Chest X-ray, AP view. Patient: 52 years old, sex M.
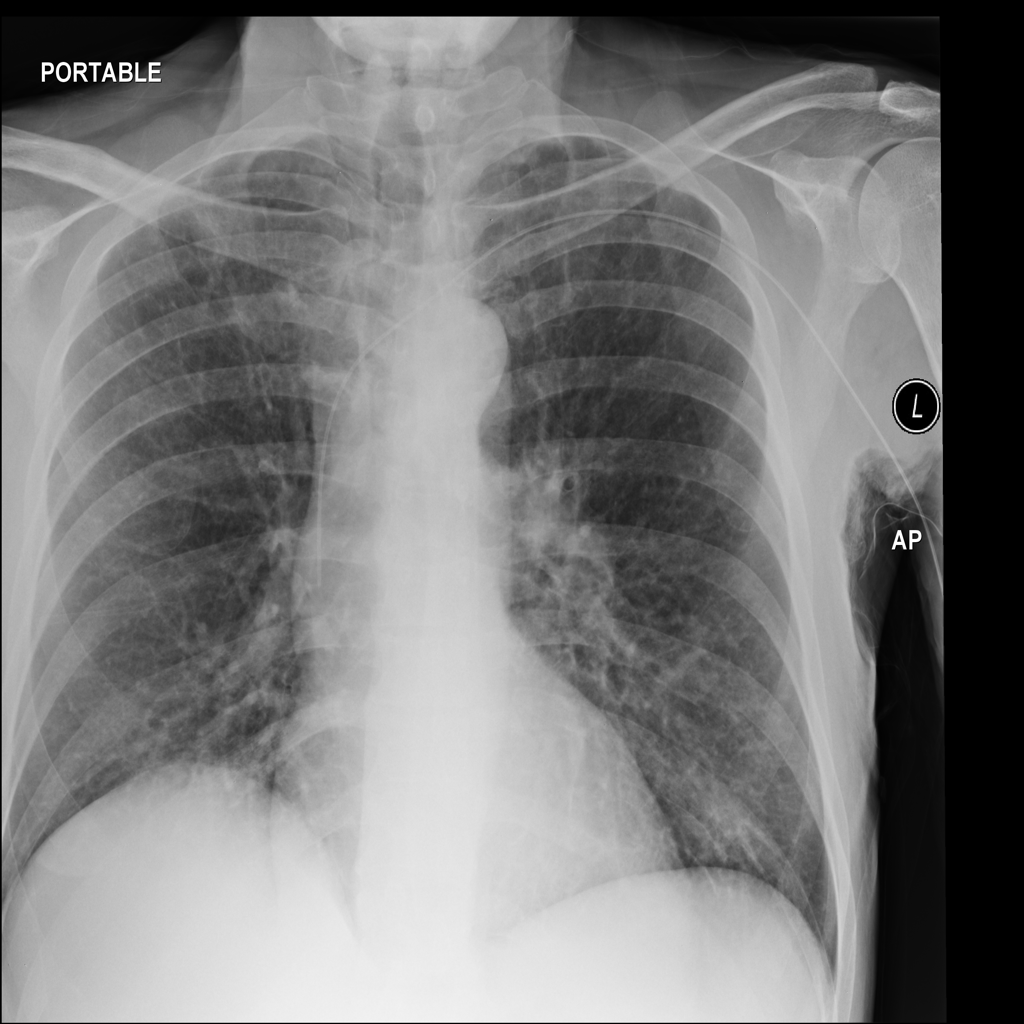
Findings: No Finding